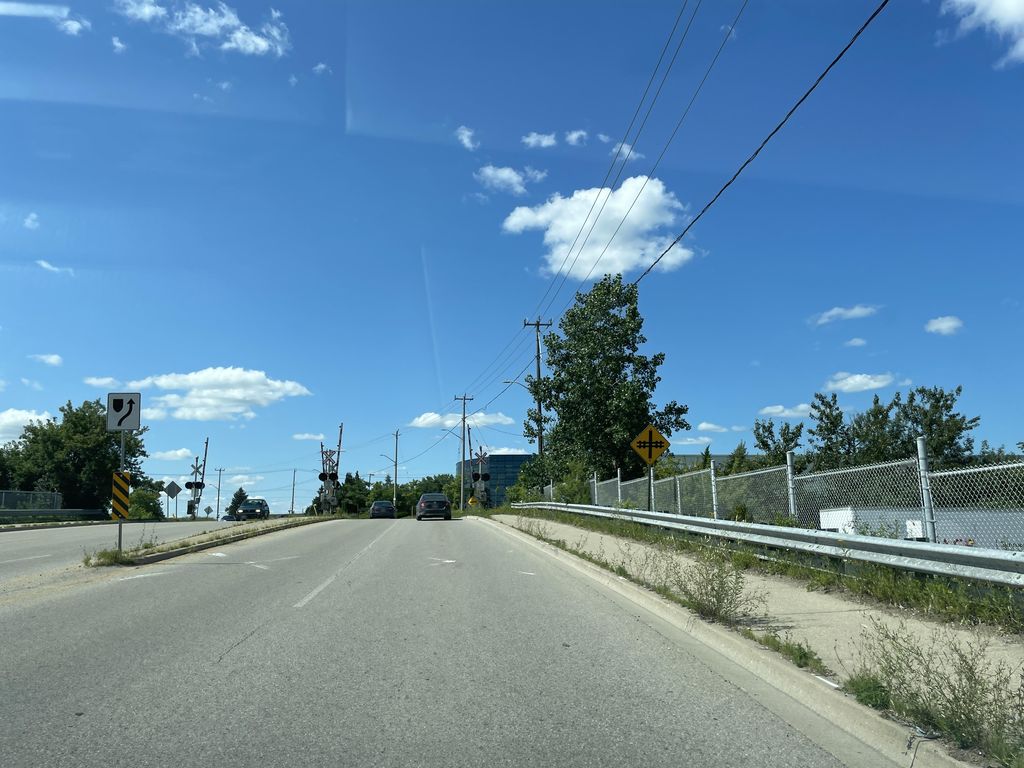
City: kitchener-waterloo